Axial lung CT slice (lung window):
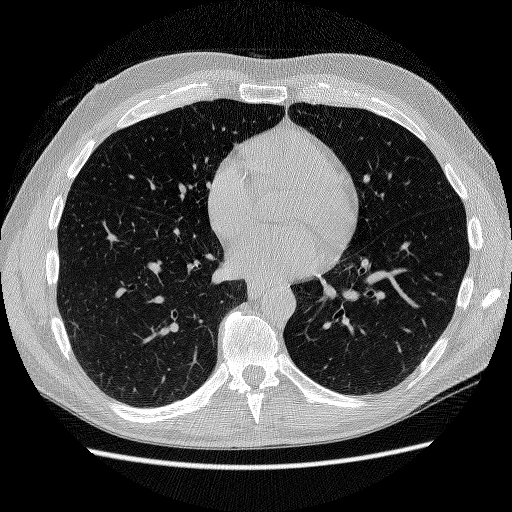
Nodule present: no